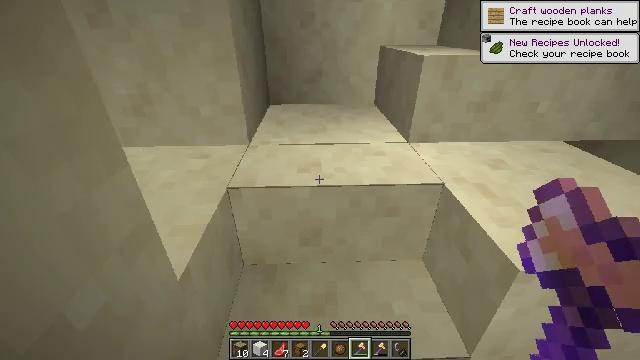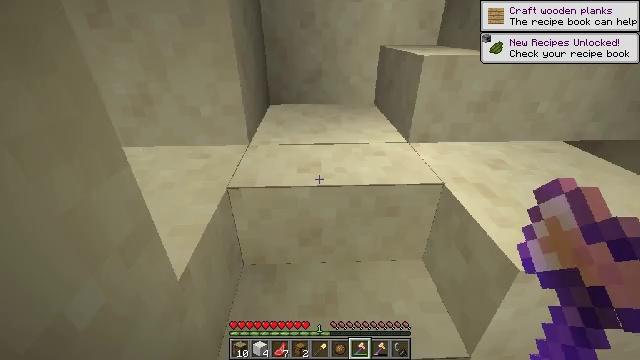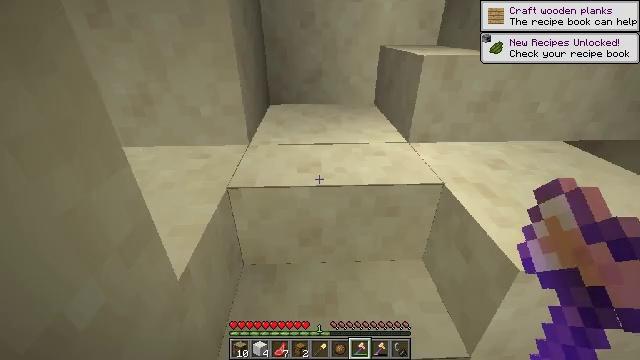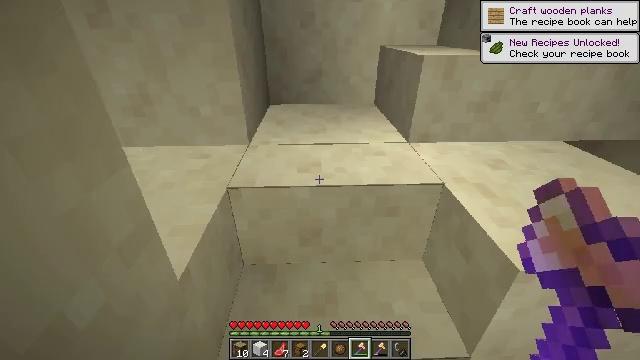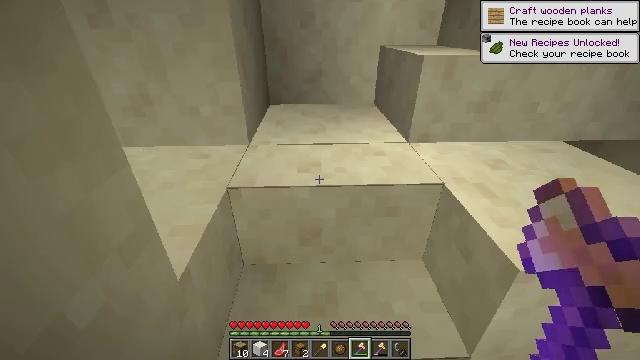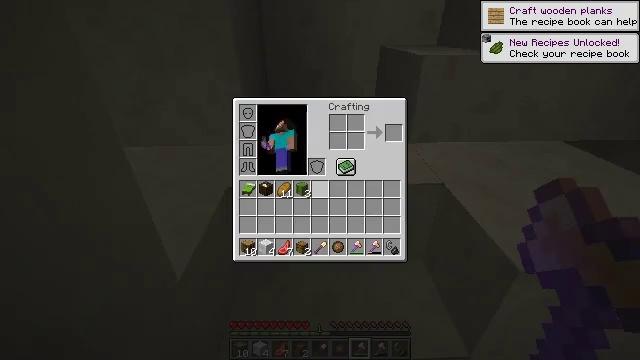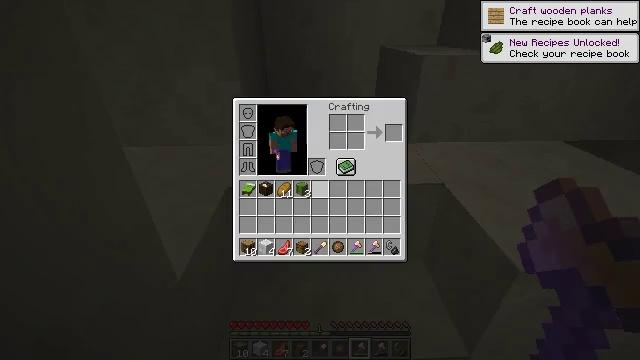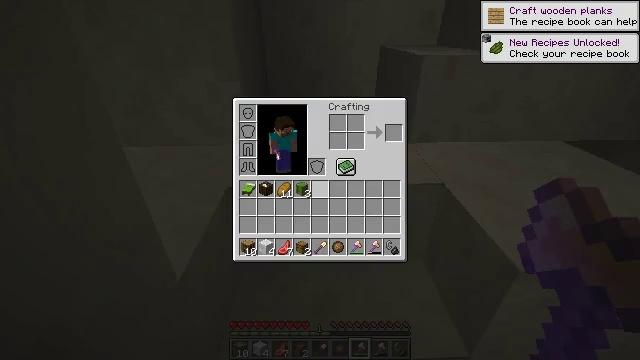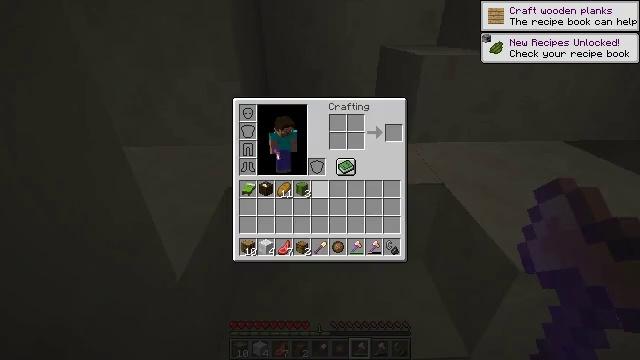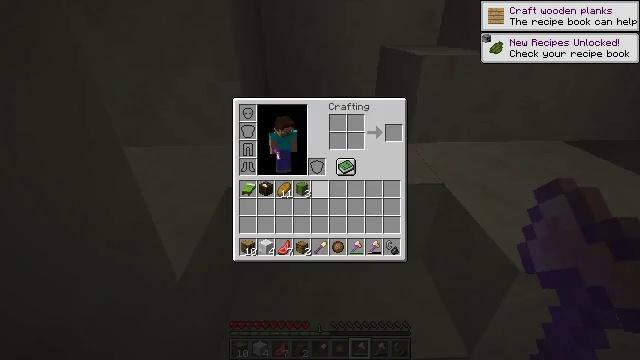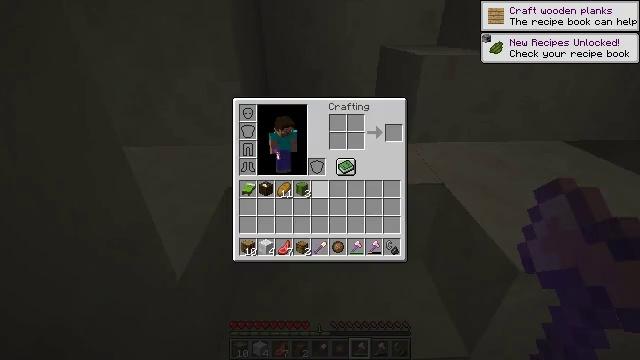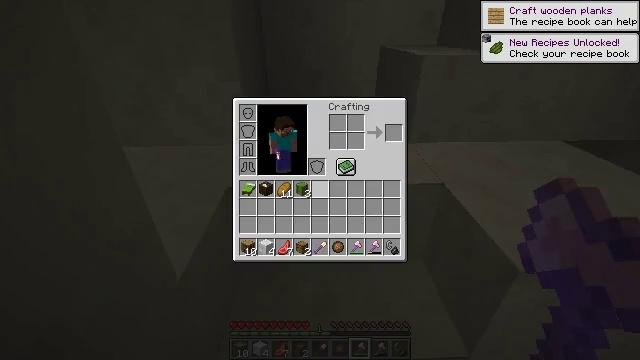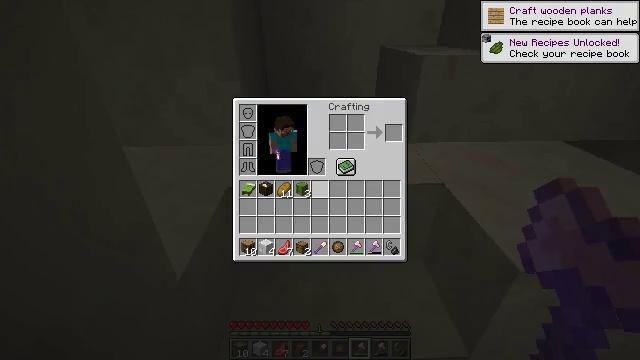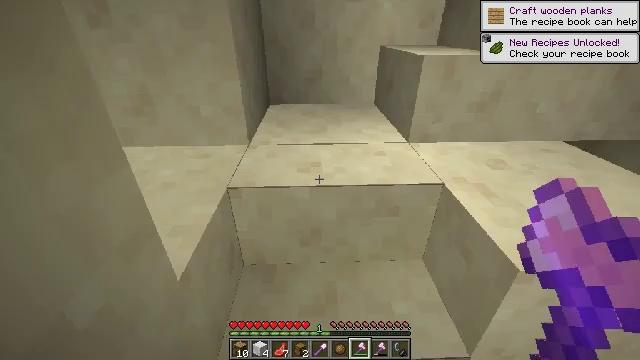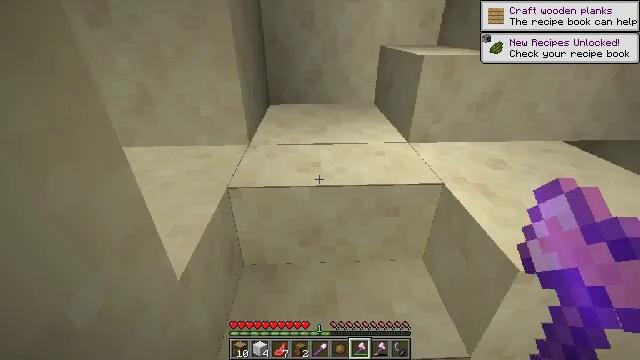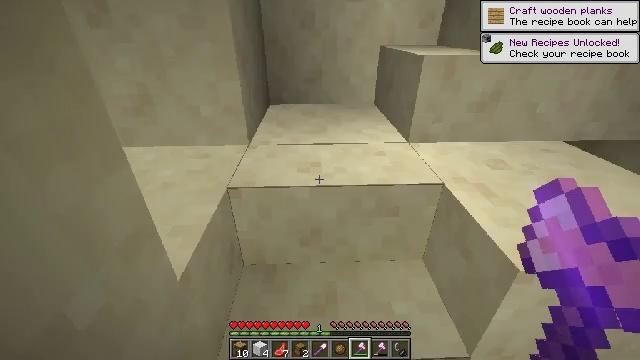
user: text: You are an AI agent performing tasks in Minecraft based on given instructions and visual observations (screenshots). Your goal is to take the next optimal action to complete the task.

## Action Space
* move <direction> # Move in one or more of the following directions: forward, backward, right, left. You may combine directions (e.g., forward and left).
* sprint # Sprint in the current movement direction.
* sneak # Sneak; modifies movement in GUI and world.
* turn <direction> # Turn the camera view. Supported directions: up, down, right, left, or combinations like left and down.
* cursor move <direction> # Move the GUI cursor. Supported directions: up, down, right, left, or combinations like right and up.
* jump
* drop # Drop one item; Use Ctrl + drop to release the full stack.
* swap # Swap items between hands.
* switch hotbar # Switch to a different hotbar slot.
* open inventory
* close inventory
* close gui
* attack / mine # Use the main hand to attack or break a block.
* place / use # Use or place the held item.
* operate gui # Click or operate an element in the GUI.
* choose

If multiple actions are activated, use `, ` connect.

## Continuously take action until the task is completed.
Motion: motion action
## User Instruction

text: Collect the lectern by destroying it.
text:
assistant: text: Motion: close inventory
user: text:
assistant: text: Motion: close inventory
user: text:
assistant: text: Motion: no_op
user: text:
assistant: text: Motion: no_op
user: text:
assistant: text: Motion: open inventory
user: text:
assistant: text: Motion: open inventory
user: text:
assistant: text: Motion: open inventory
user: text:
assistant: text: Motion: no_op
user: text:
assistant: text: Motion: no_op
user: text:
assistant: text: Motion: no_op
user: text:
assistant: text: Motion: no_op
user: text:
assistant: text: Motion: no_op
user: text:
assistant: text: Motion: close inventory
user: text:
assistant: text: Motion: close inventory
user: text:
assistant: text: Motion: close inventory
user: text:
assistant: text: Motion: close inventory
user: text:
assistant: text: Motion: move forward
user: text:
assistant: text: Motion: move forward
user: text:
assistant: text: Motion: move forward
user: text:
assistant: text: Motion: turn right and up
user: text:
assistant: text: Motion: move forward, turn right and up
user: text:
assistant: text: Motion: move forward, turn right and up
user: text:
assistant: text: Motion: move forward, turn right and up
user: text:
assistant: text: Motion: move forward and move left, turn right and up
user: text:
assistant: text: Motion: move forward and move left, turn right and up
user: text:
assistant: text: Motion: move forward and move left, turn right and up
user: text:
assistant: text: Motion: move forward and move left, turn right and up
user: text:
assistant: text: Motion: move forward and move left, turn right and up
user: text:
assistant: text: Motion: move forward and move left, turn right and up
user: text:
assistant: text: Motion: move forward and move left, turn right and up